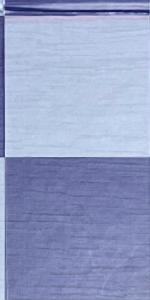
Label: Empty